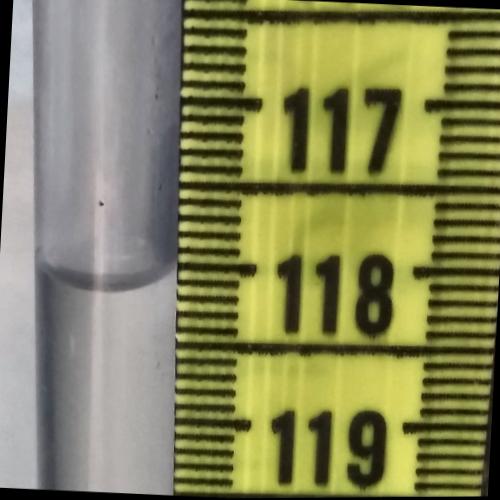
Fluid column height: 118.1 cm